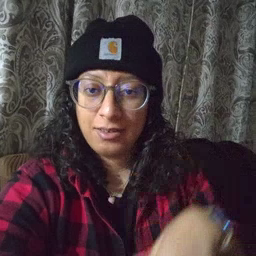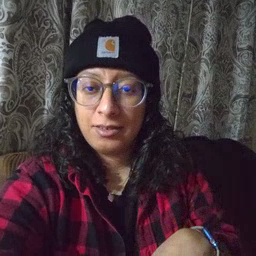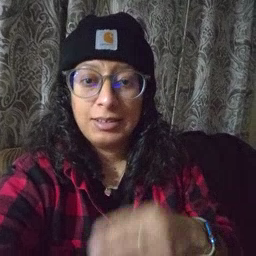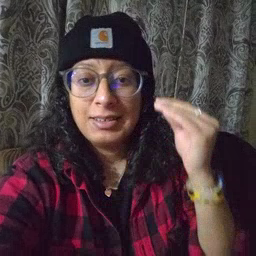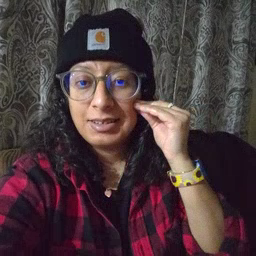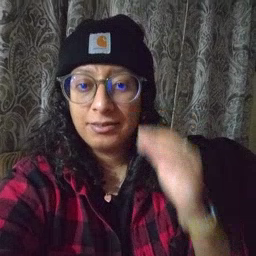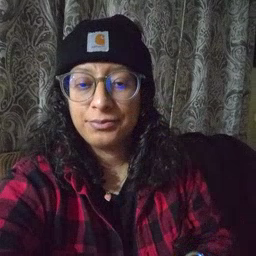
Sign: kiss